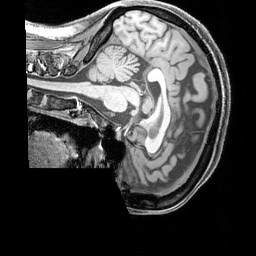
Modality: T1w
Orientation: sagittal
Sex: female
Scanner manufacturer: siemens
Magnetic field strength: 3 T
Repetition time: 2.3 s
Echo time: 0.00226 s